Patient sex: F
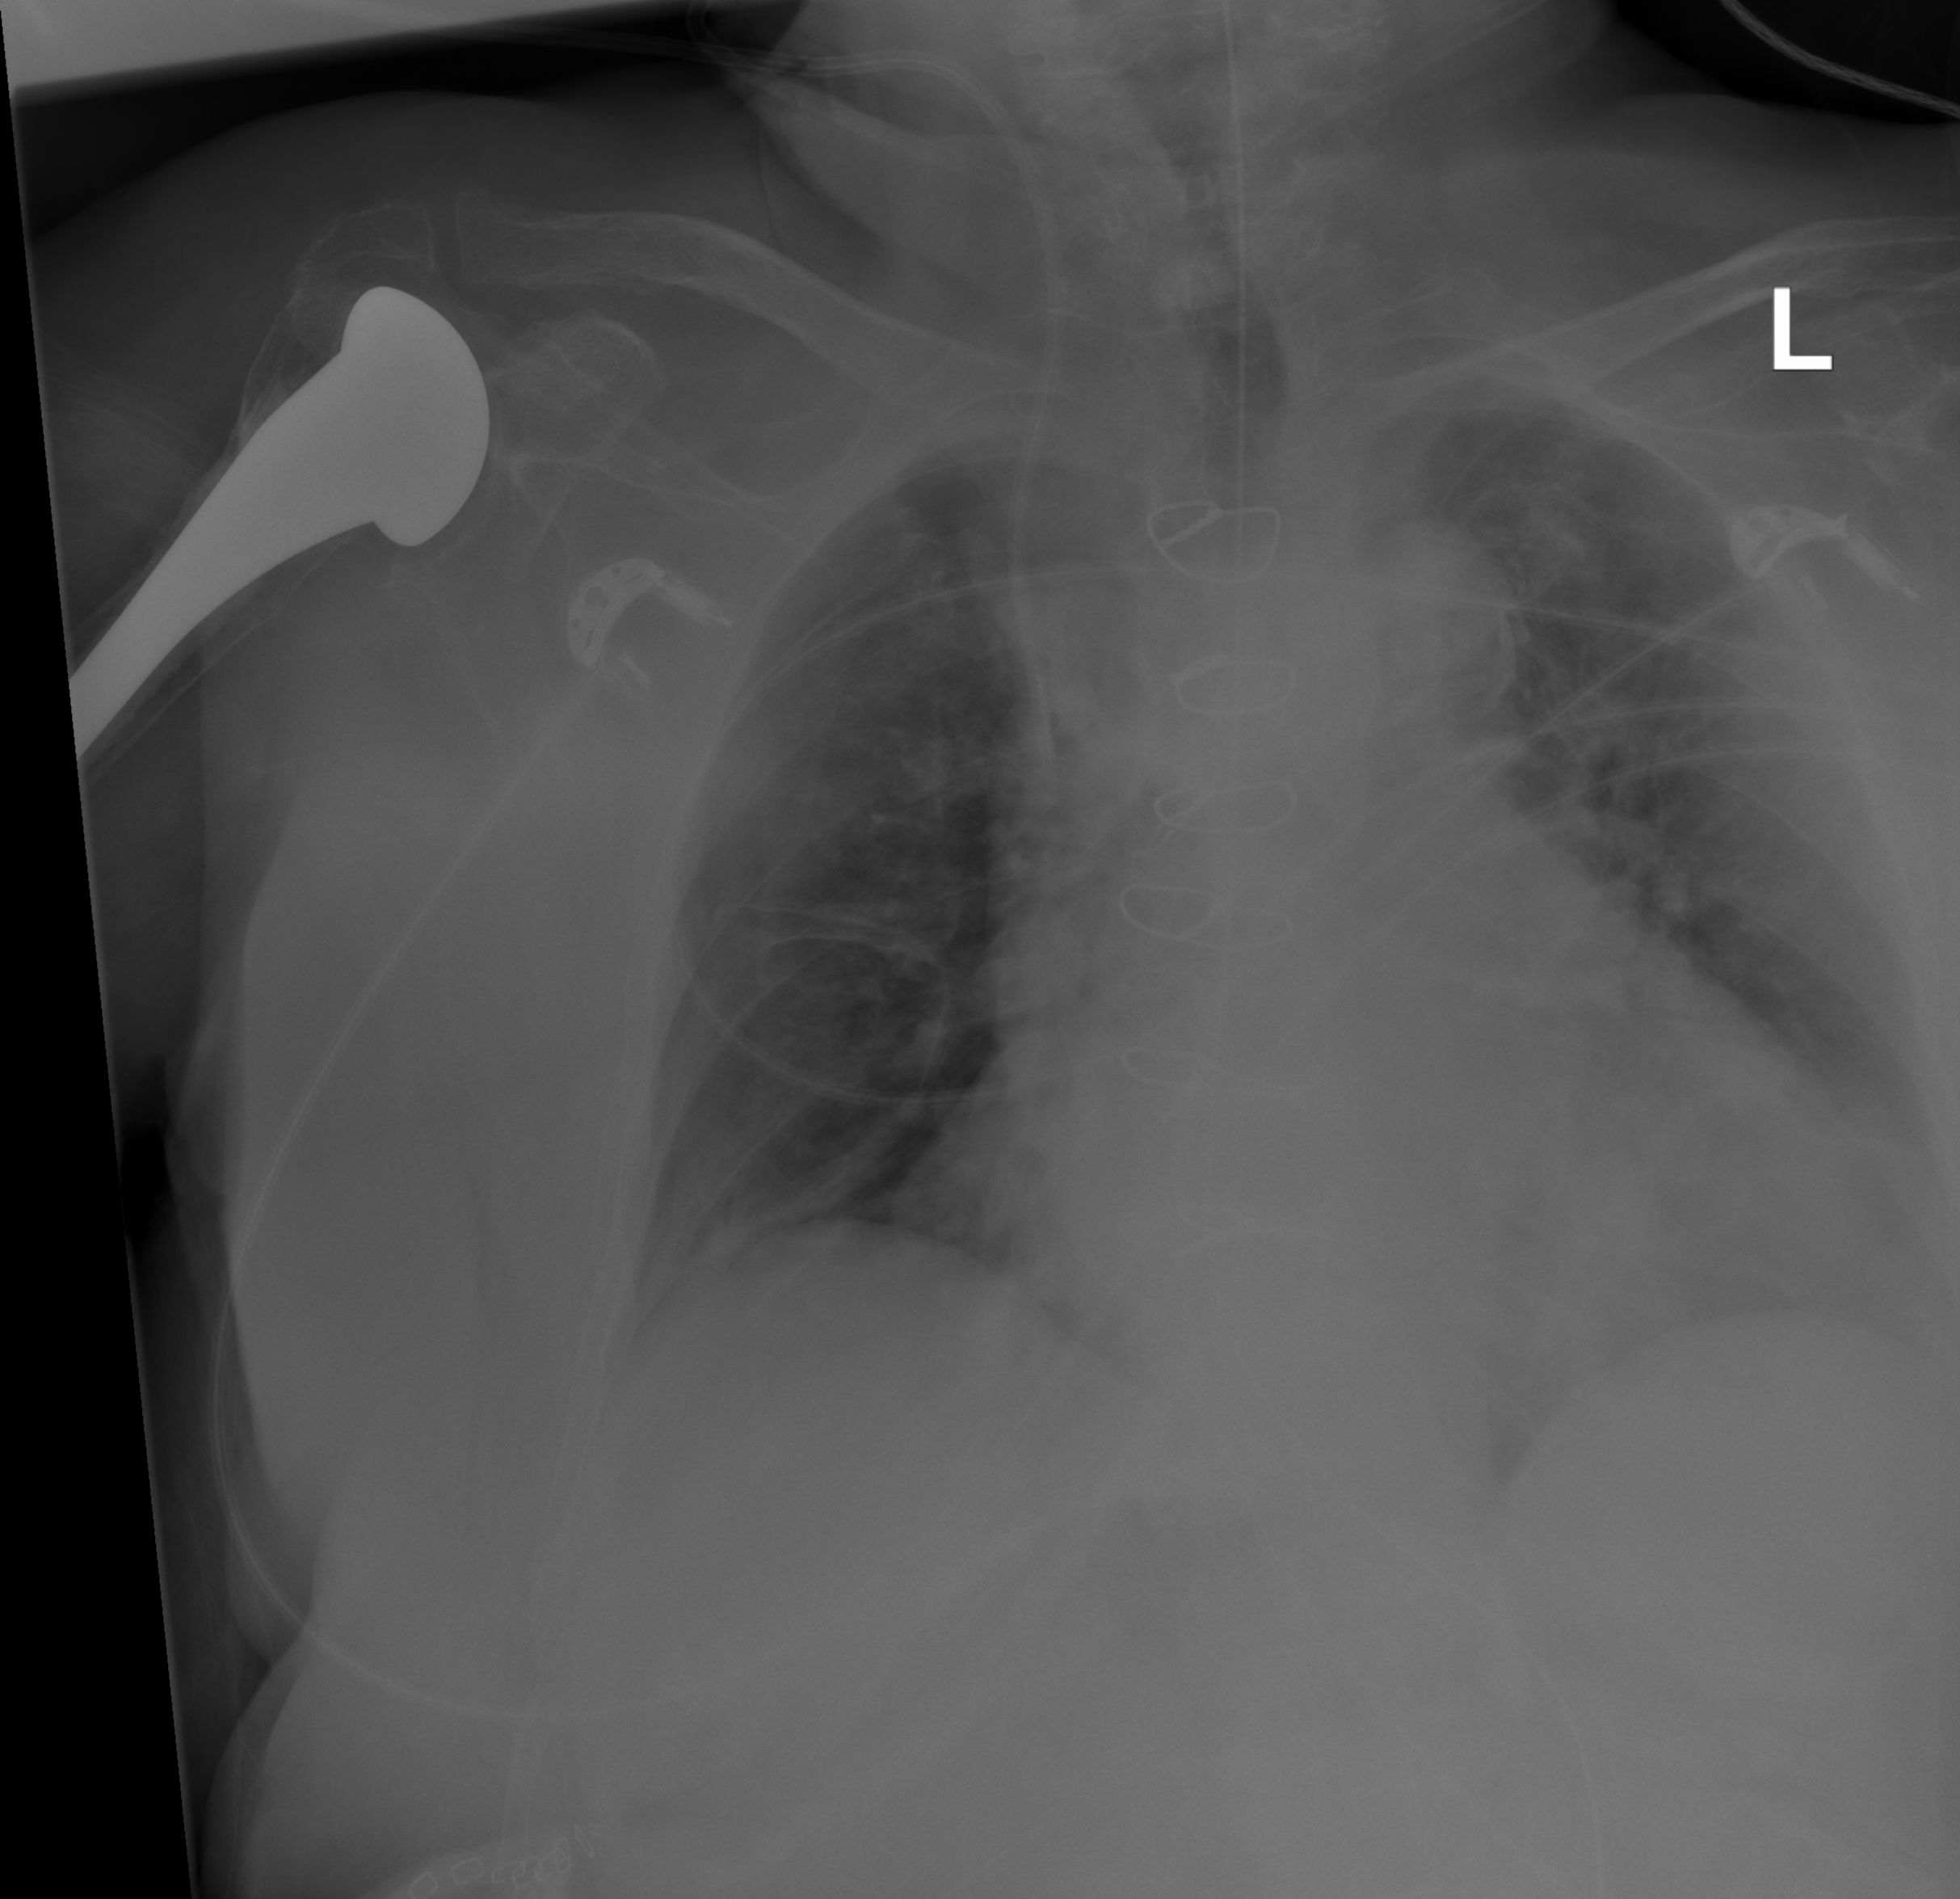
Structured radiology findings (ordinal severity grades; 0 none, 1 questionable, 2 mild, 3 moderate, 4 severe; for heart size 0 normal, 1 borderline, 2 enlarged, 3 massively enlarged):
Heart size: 0
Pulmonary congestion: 0
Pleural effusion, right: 0
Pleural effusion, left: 2
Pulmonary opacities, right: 0
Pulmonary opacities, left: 0
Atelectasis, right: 0
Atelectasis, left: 2